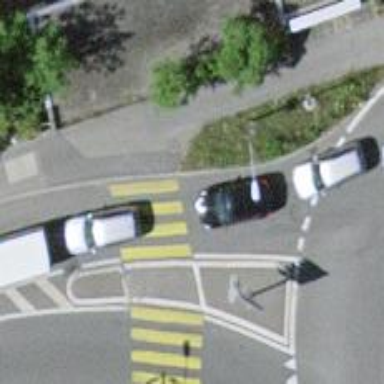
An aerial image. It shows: Kerb barrier.